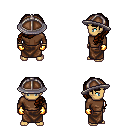
a pixel art fantasy rpg character, male body template, human, tanned skin, brown long-sleeve shirt, robe skirt, brown princess hairstyle, chain helm, gold gloves, four views (front, back, left, right), 2x2 character sprite sheet, small pixel art, hard edges, no anti-aliasing